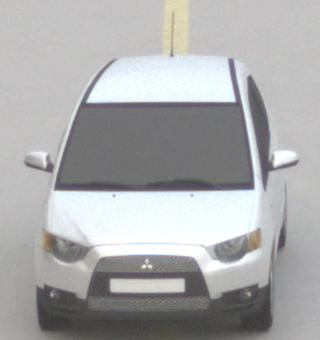
Make: Mitsubishi
Model: Colt 1.1
Detailed model: Colt (VI)
Model produced from: 2008/11
Model produced until: 2010/10
Doors: 3
Color: white
Road condition: dry road
Daytime: morning or afternoon
Contrast: low contrast